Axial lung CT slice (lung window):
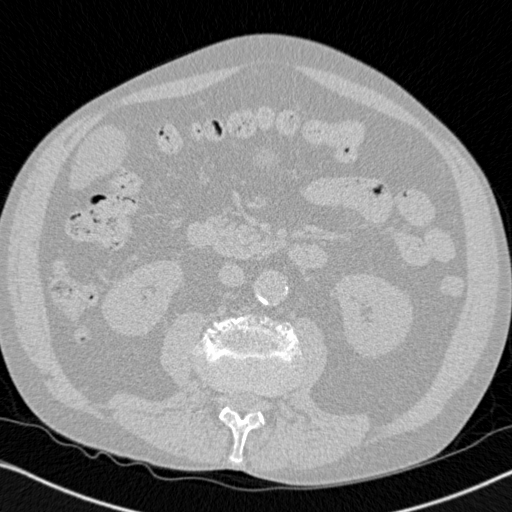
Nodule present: no